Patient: sex M, age 44
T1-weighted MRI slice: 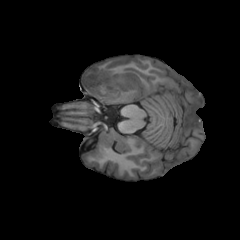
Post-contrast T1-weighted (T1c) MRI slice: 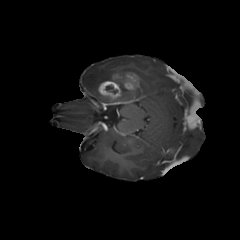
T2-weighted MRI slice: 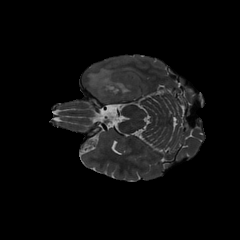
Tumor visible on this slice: yes
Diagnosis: Glioblastoma, IDH-wildtype
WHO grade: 4